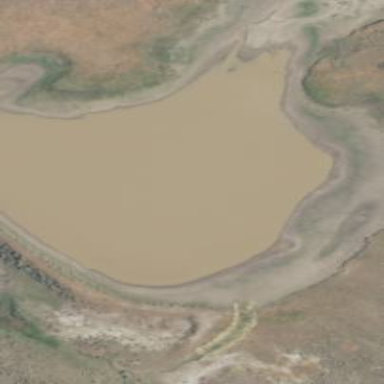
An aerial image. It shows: Reservoir.